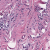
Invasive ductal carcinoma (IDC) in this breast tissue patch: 1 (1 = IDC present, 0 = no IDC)